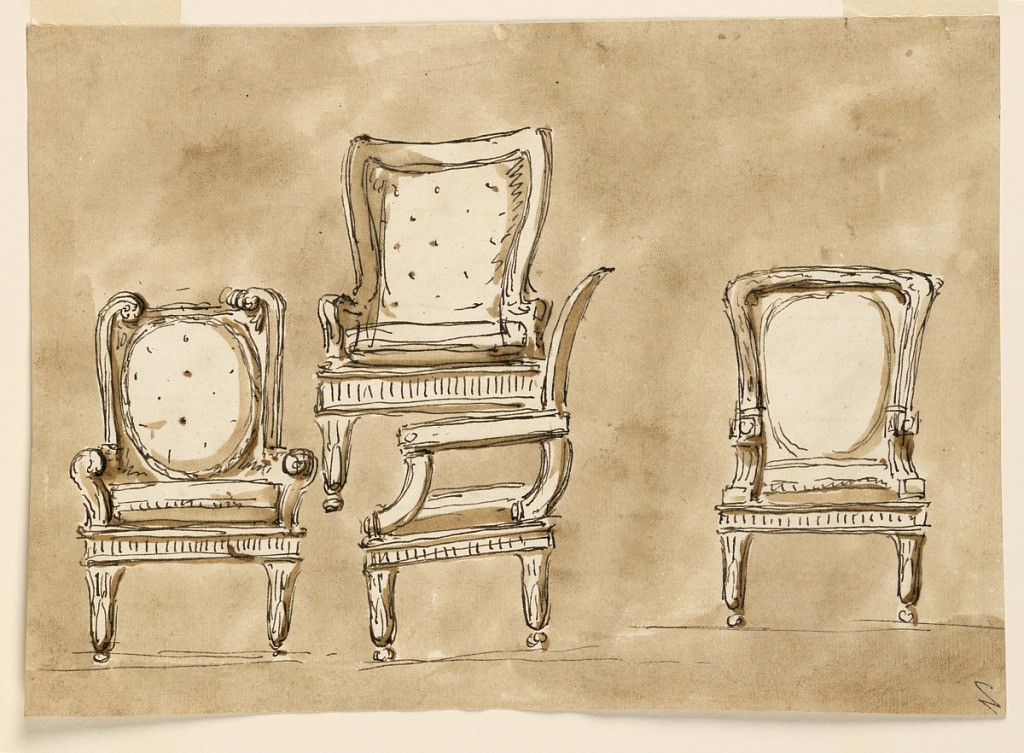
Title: Chairs
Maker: Giuseppe Barberi, Italian, 1746–1809
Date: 1780–90
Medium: Pen and brown ink, brush and brown wash on off-white laid paper, lined
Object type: Drawing
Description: At left and at right are arm chairs, seen from the front. The first is with a cushioned seat, the back with an escutcheon inside, with scrolls above it, as an outer frame. The next chair is similar to the first, with a roll-shaped, S-curved back. Above, at center, is an armchair with a curved back, like that of a mirror frame. To the left, above, is another armchair, similar to the previous.